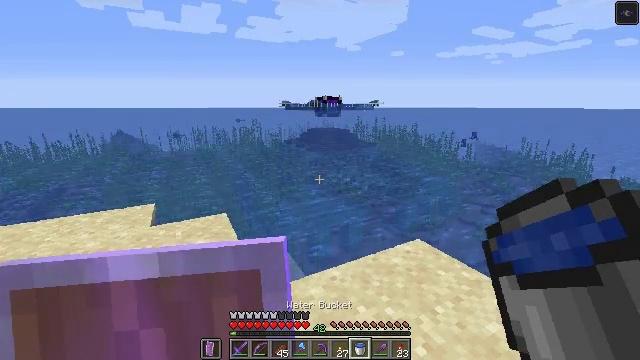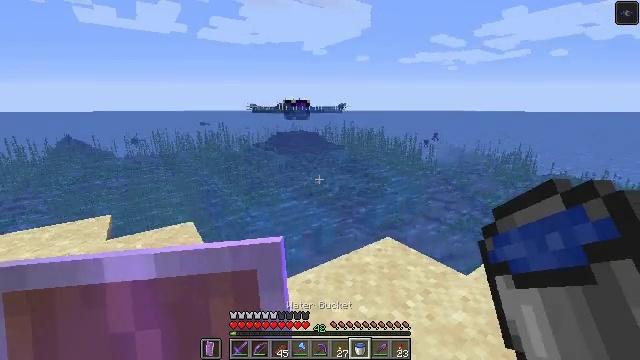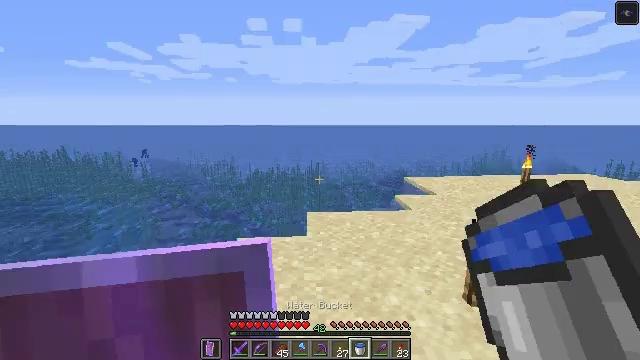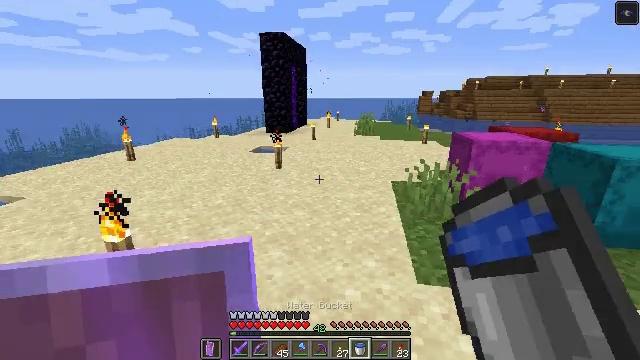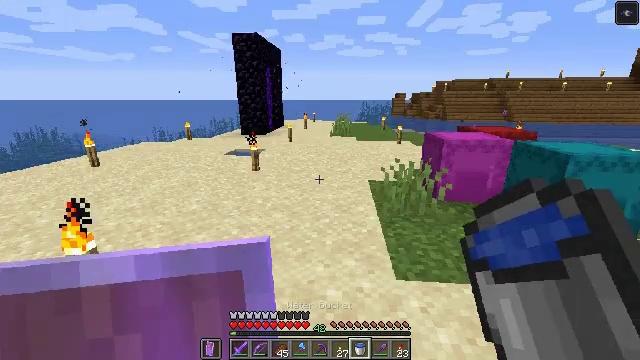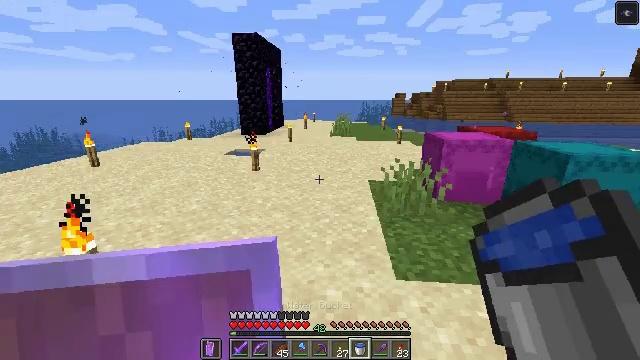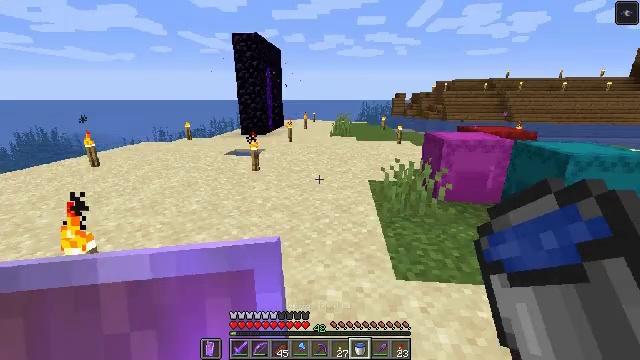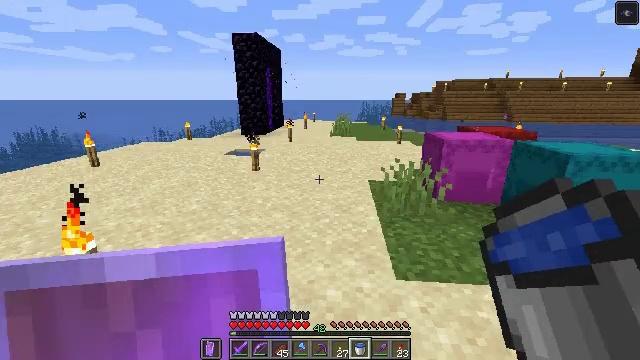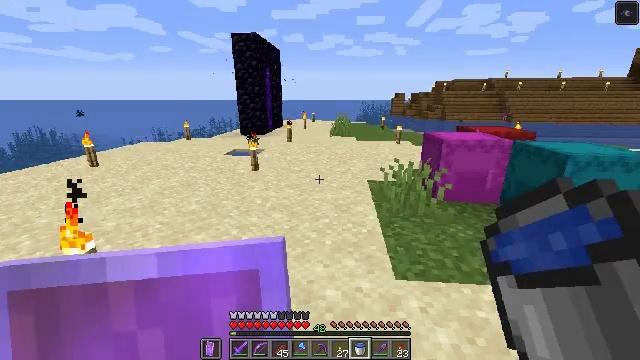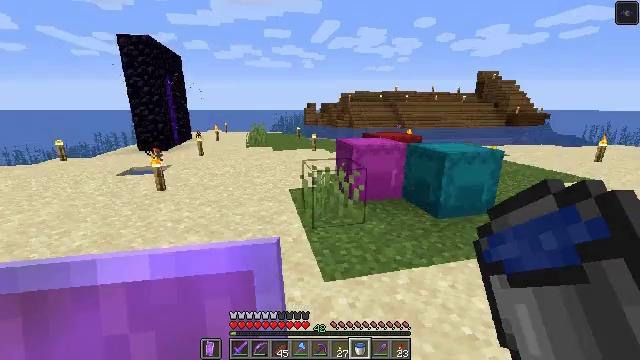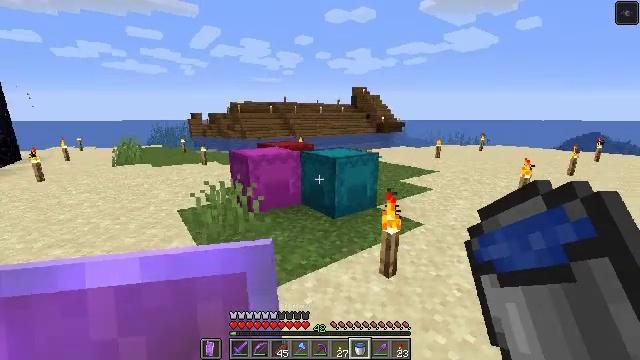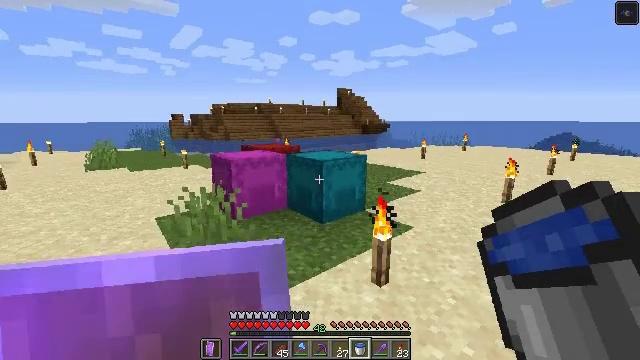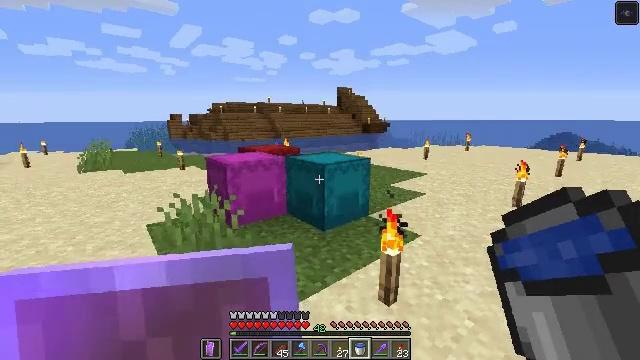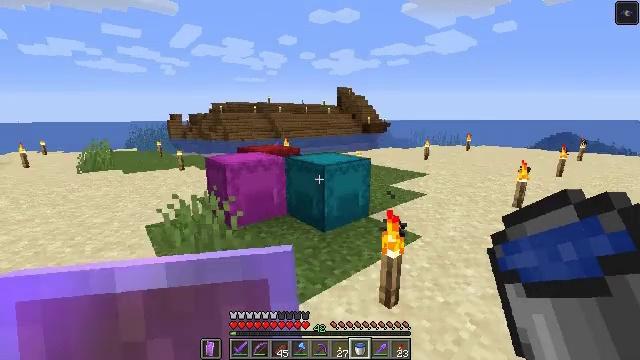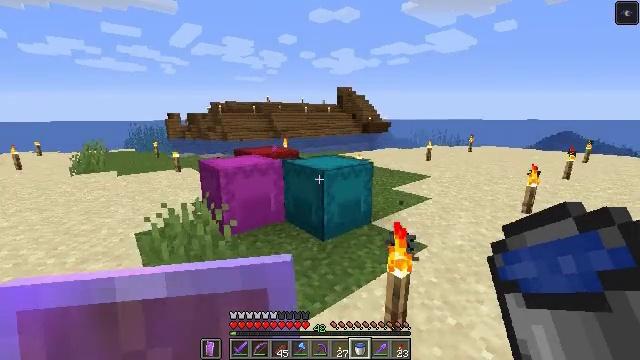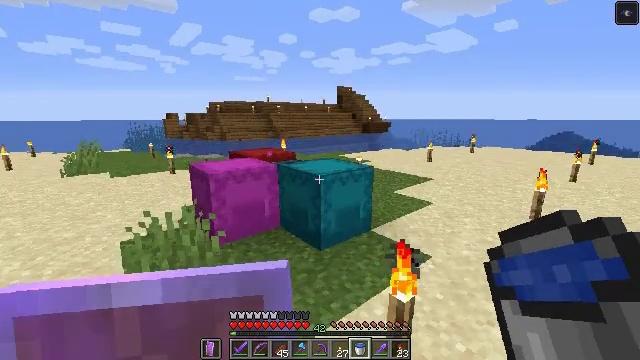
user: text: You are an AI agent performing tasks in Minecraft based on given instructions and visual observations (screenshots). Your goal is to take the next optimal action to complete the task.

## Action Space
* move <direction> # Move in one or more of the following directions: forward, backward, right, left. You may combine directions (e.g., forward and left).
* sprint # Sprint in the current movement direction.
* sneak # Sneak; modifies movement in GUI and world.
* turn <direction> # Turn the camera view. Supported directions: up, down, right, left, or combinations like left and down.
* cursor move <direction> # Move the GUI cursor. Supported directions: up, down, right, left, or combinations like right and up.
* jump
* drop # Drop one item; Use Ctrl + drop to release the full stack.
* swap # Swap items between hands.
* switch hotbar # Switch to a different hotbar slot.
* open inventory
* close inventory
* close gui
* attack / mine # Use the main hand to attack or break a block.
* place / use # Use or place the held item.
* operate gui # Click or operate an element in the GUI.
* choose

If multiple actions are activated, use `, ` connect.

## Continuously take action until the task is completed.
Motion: motion action
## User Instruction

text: mine block cyan shulker box
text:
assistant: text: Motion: turn right
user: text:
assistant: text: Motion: turn right and up
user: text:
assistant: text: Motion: turn right and down
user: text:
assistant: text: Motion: turn right
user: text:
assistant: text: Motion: no_op
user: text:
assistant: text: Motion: no_op
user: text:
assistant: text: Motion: no_op
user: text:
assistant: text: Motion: no_op
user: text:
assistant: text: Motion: turn right and up
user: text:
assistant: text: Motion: move forward, turn right and up
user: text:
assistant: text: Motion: move forward, turn right
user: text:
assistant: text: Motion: move forward
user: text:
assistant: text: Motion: move forward
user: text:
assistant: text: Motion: move forward
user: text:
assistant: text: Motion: move forward and move right
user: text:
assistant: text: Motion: move forward and move right
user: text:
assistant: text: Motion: move forward and move right
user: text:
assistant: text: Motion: move forward and move right
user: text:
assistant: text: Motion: move forward and move right, turn left
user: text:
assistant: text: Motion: move forward and move right
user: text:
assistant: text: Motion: move forward and move right, turn left and down
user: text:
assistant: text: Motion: move forward and move right, turn left and down
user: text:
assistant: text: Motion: move forward and move right, turn left and down
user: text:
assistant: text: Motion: move forward and move right, turn left and down
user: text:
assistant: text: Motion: move forward and move right, turn left and down
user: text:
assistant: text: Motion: move forward and move right, turn left and down
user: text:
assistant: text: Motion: move forward and move right
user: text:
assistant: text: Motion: move forward and move right
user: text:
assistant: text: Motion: move forward and move right
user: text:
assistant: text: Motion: move forward and move right